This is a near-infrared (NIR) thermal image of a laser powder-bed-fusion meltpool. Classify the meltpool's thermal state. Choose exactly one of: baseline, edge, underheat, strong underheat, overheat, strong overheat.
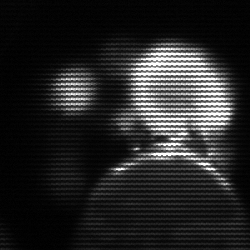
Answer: baseline